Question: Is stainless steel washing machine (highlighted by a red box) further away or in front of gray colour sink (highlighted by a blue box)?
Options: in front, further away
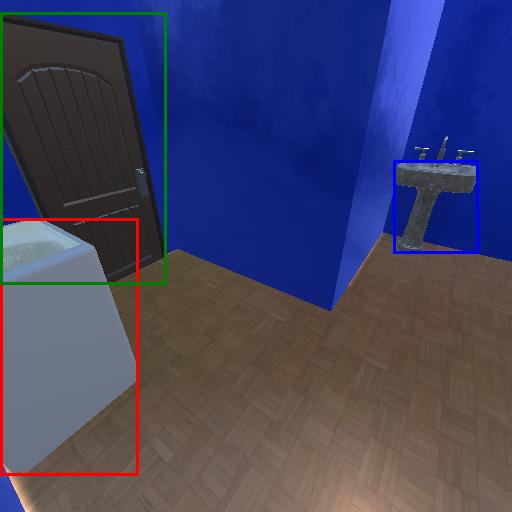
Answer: in front